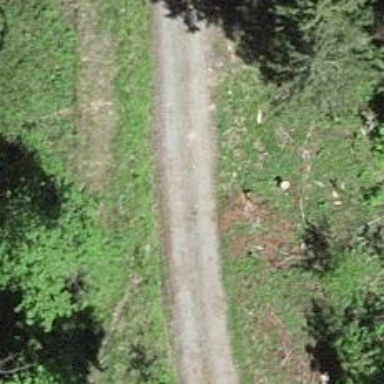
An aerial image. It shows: Gravel track with grade 2 quality.